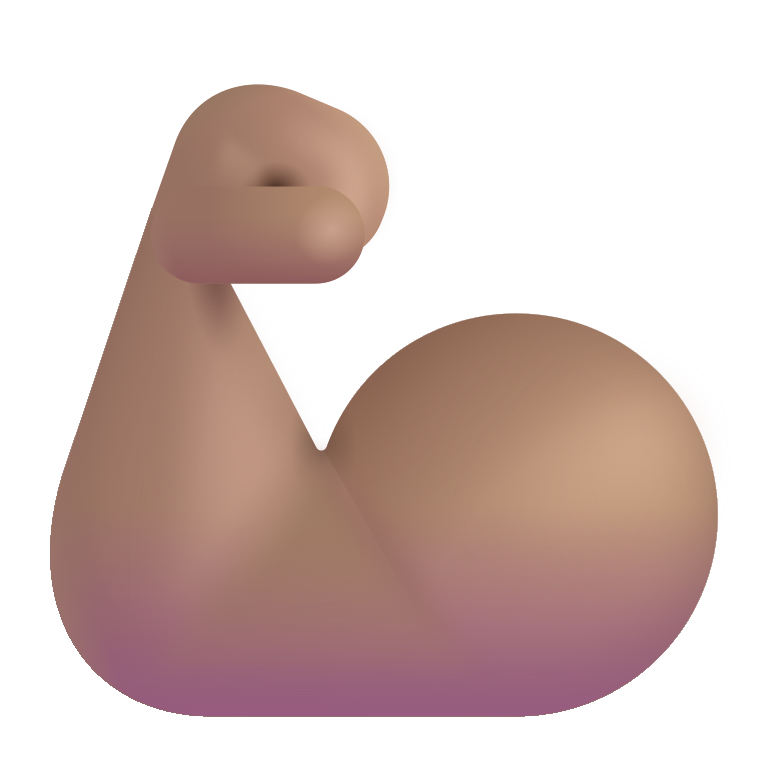
flexed biceps color